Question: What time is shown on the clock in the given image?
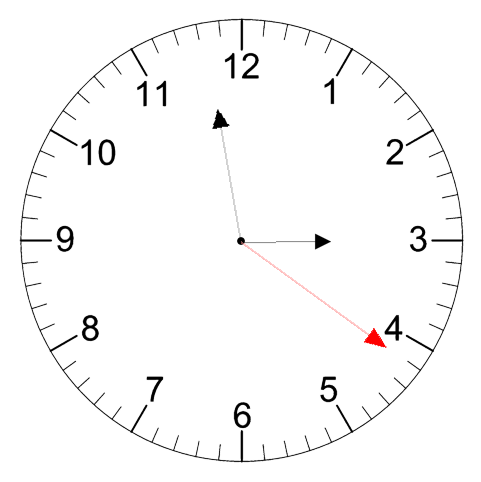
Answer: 02:58:21